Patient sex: M
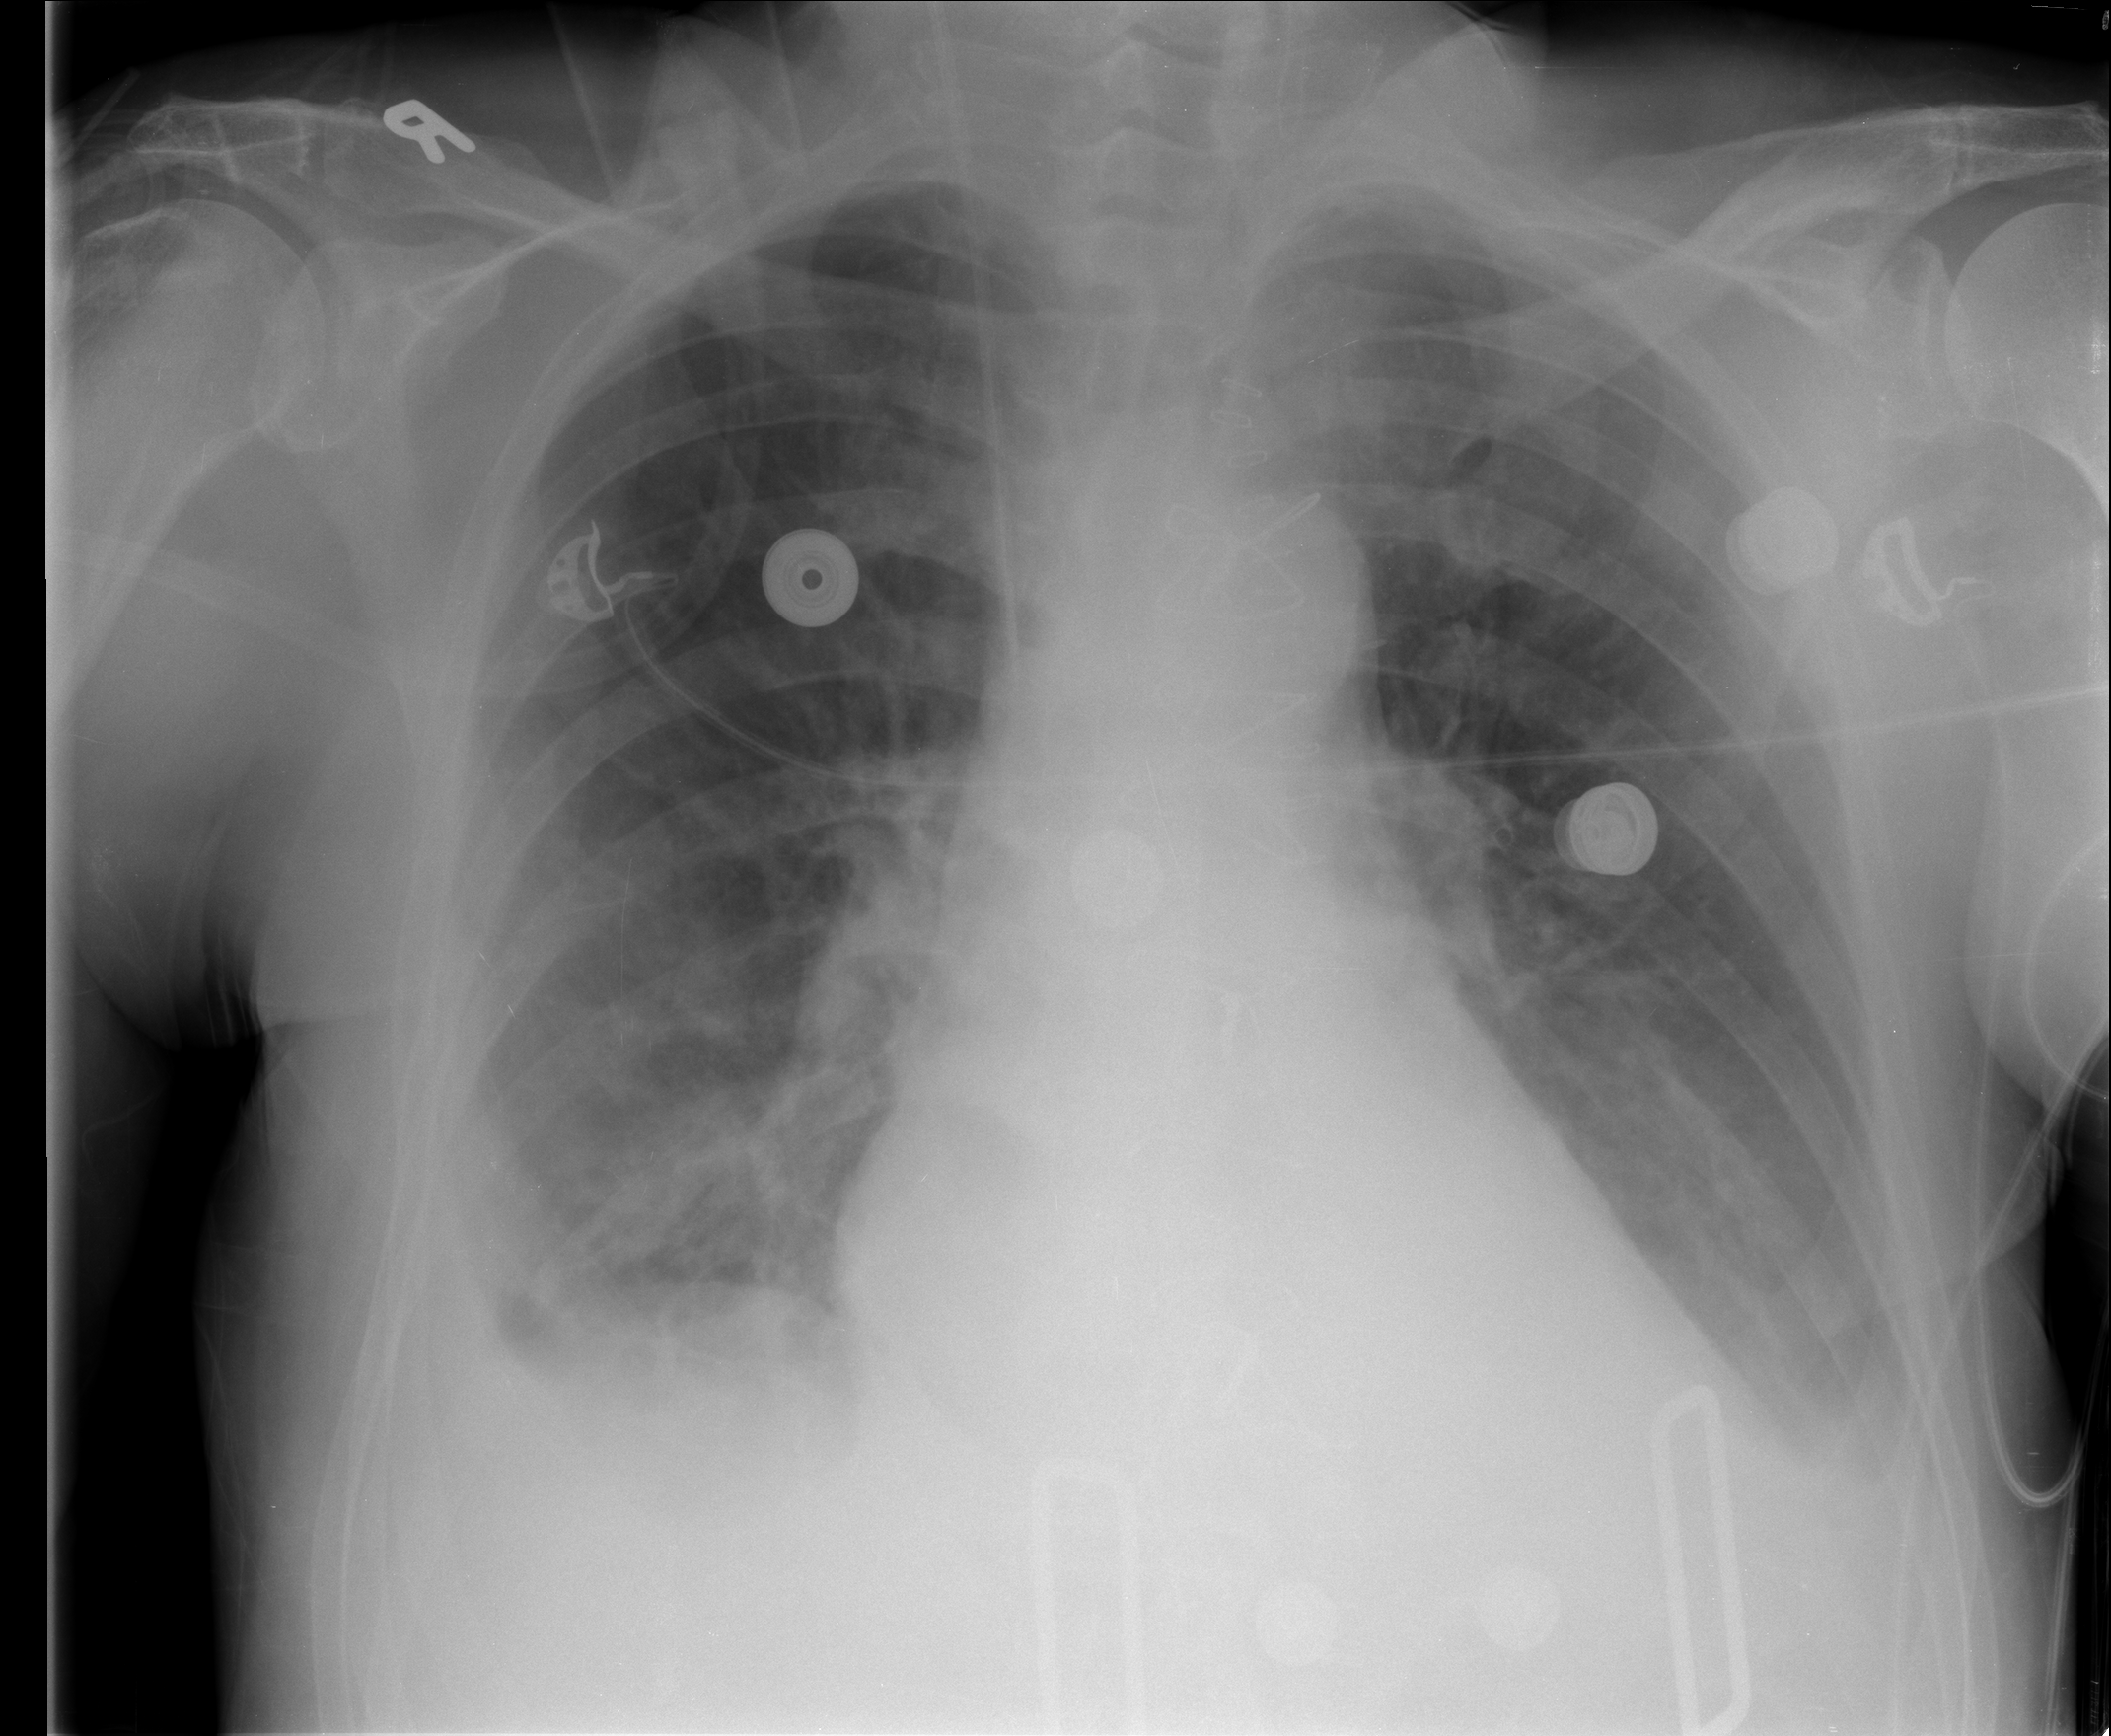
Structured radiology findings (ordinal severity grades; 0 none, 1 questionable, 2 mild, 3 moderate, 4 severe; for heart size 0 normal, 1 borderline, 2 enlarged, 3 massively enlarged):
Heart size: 2
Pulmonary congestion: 2
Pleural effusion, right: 2
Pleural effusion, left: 2
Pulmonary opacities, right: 1
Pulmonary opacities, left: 1
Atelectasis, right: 2
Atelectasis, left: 2